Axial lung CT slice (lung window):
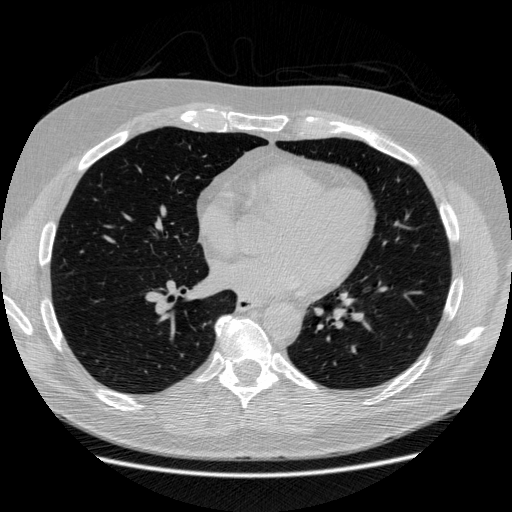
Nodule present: no